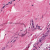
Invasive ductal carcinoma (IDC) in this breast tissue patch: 0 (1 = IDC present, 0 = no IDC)